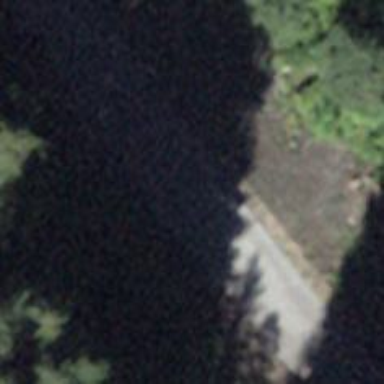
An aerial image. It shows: Track road.